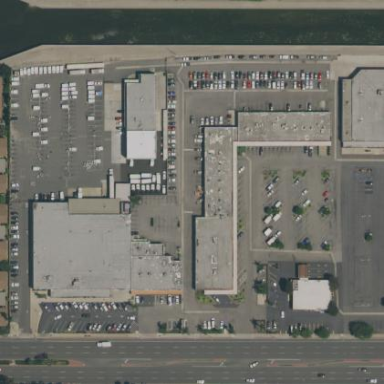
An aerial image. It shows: Commercial building.